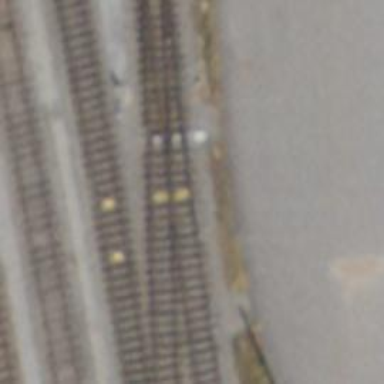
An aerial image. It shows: Single-track electrified railway siding with contact line.